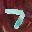
Label: 7